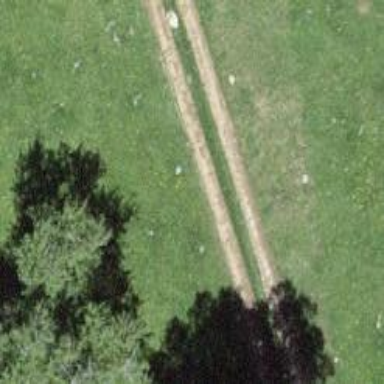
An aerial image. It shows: Track road.